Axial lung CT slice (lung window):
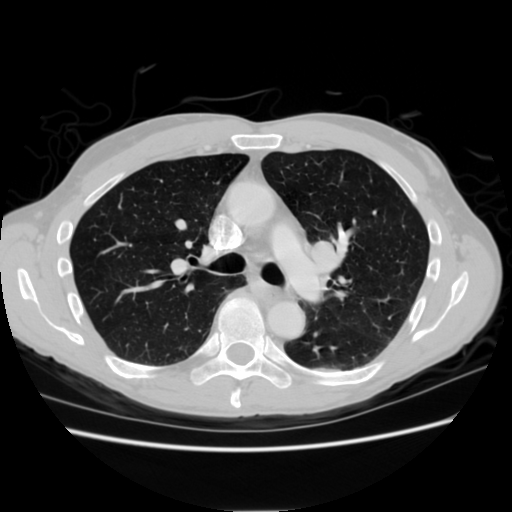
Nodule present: no